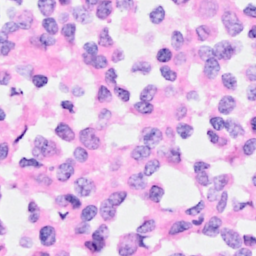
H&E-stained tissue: Breast